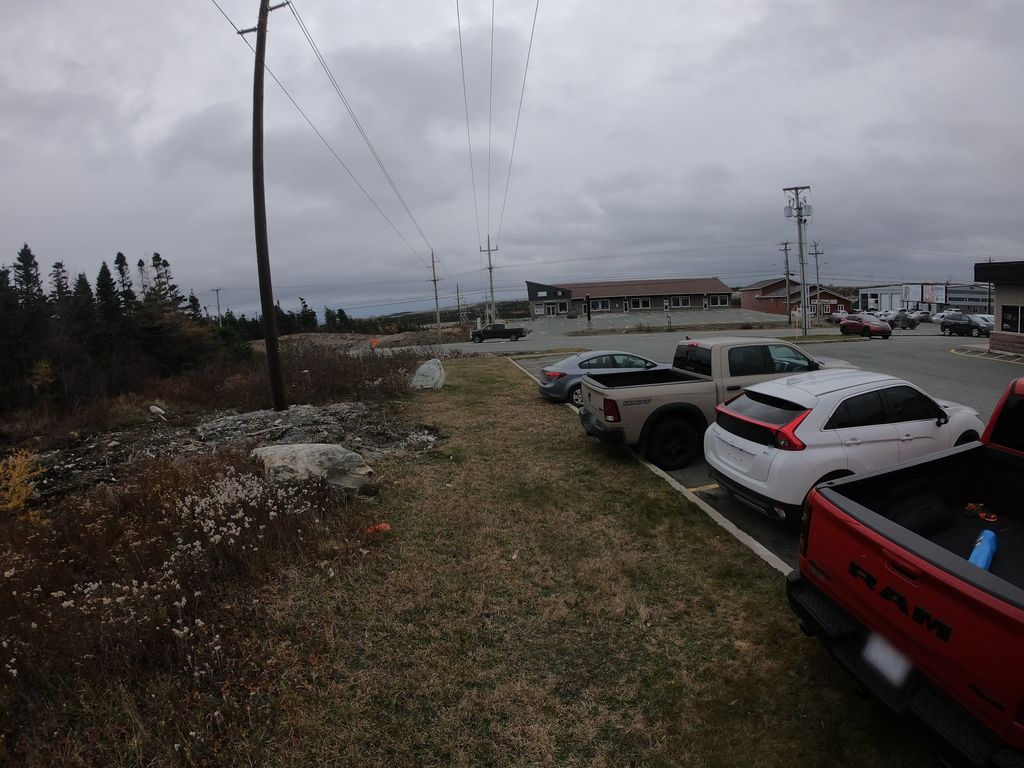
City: st_johns